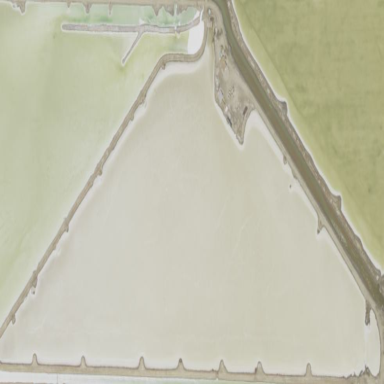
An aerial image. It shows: Salt pond.